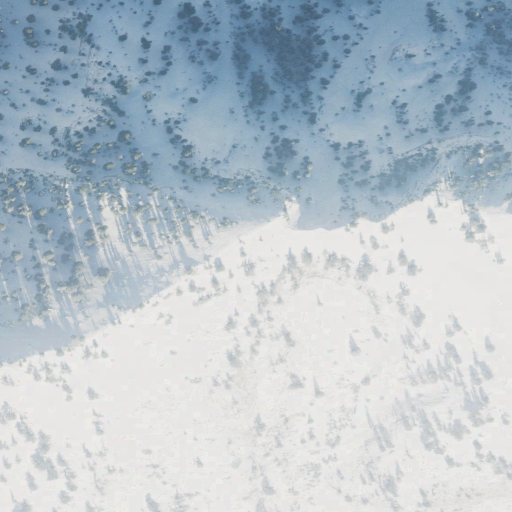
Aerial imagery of mountain in Utah named Davenport Hill containing evergreen forest, shrub, and grassland